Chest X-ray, AP view. Patient: 19 years old, sex M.
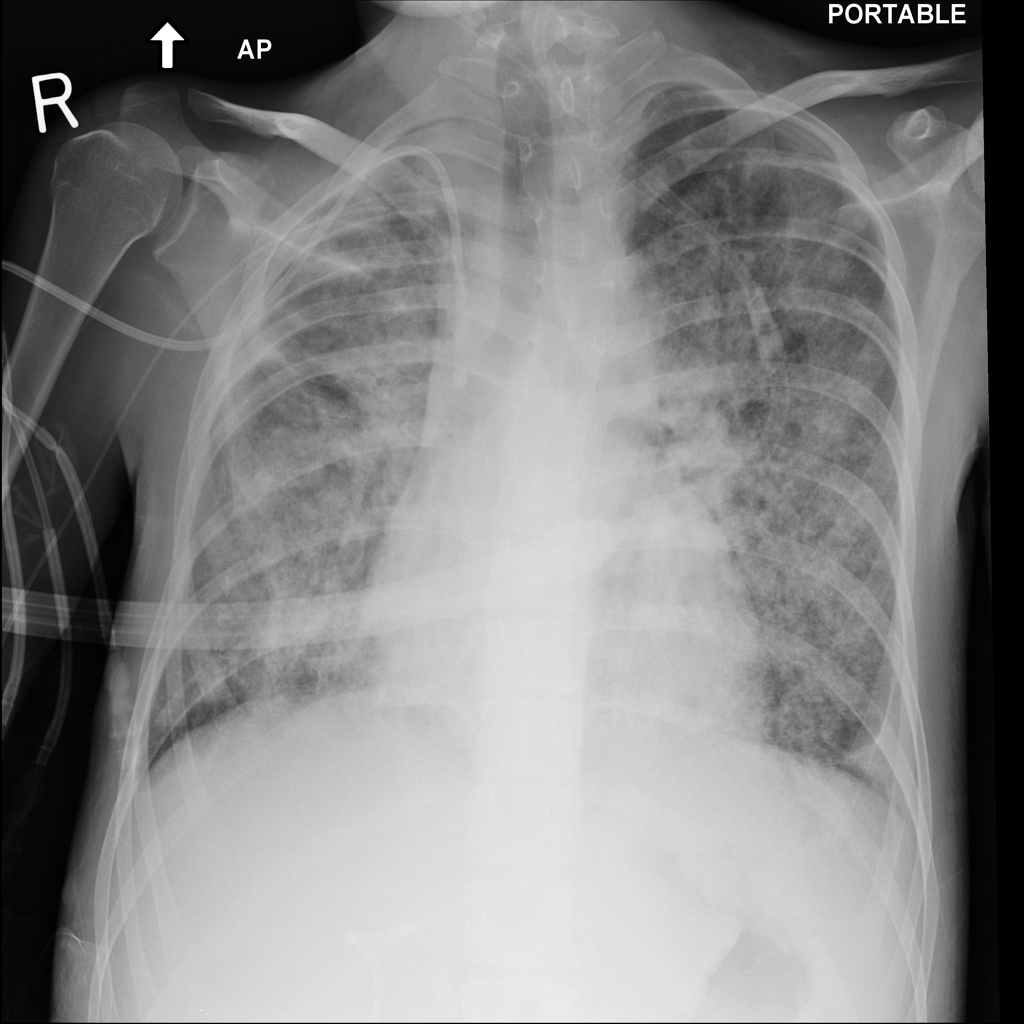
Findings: Infiltration